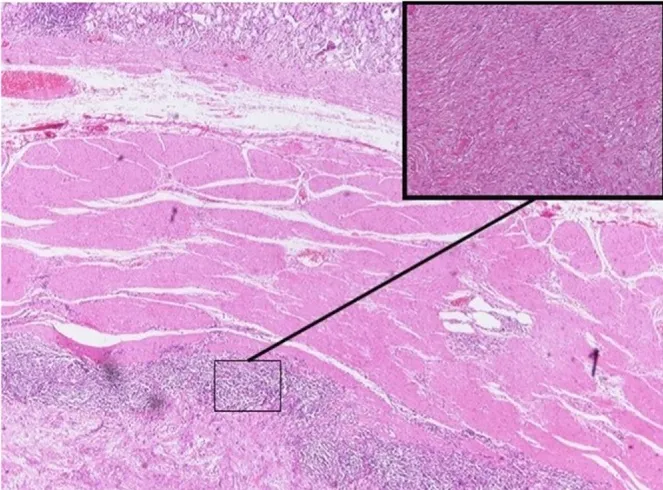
Spindle cells arranges in fascicles (HE 4x) and in the frame the mass partially surrounded by lymphoid aggregates (HE 10x).
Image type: pathology (h&e)